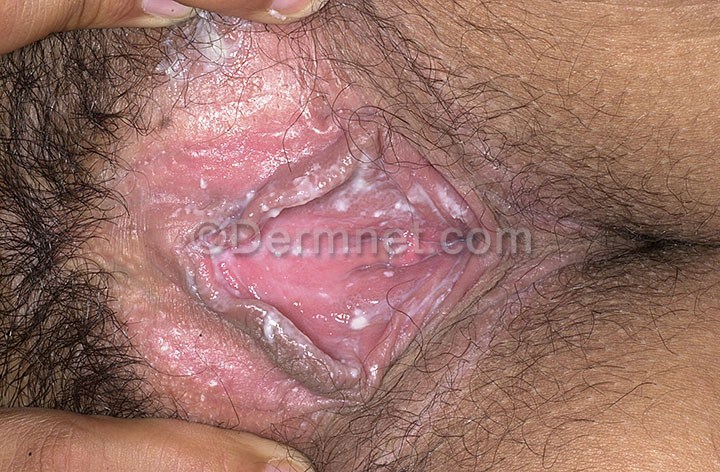
Disease: Tinea Ringworm Candidiasis and other Fungal Infections